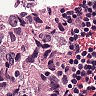
Metastatic tissue present: yes